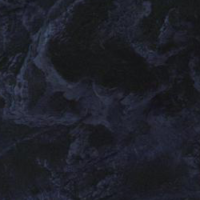
EUNIS habitat code: 48
Species observed at this site:
Leontopodium nivale